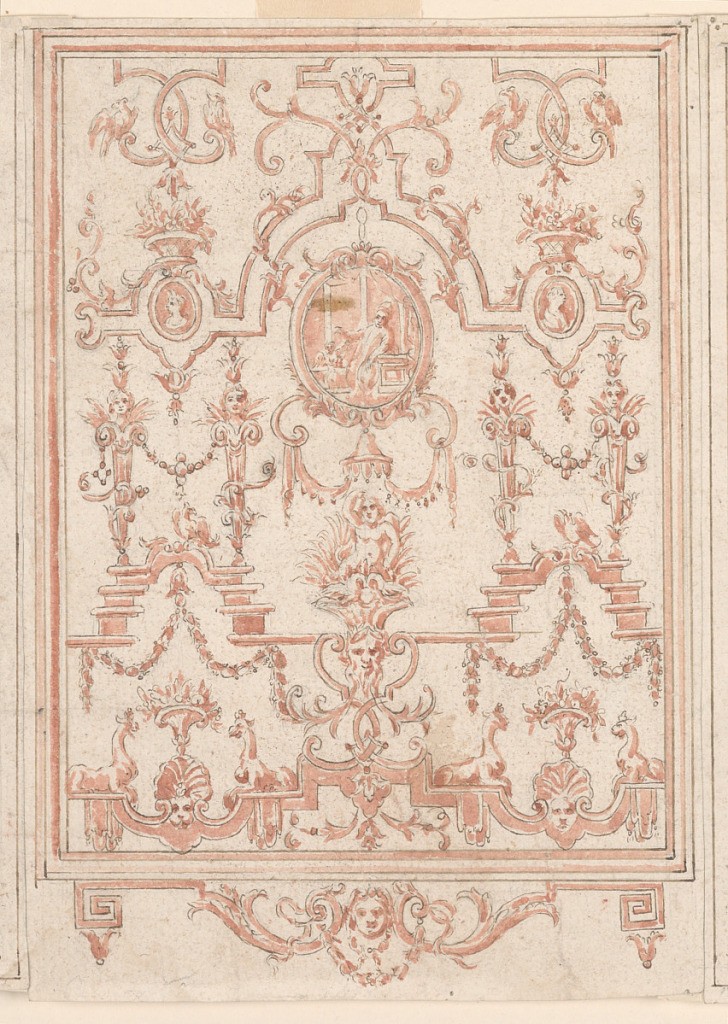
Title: Design for Grotesque Panel
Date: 1650
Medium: Graphite, pen and ink, brush and watercolor on paper
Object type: Drawing
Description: Design for panel with grotesques. At center, three medallions, the largest at center. Moulded oblong frame with a bottom ornament. Grotesques in the style of Bérain. A medallion with a figure of a setaed old man addressed by a putto is shown in the center over a canopy, under which a figure that may be Venus and two doves are supported by a faun's mask.